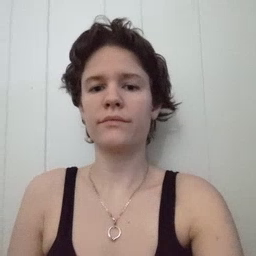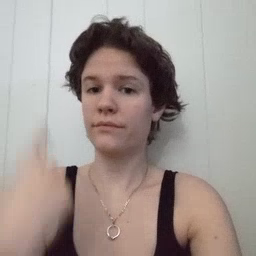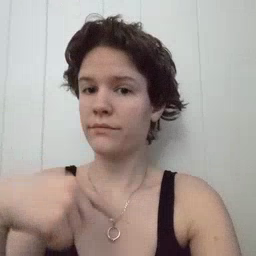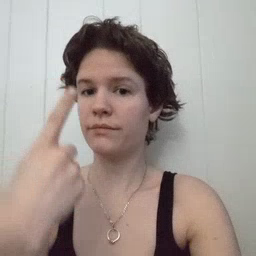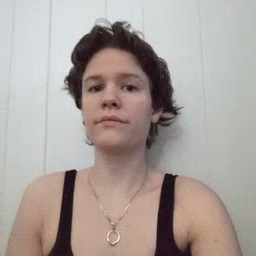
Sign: look